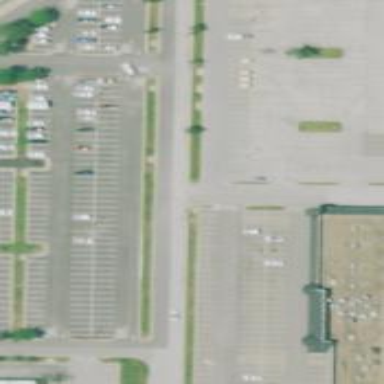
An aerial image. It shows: Parking space.